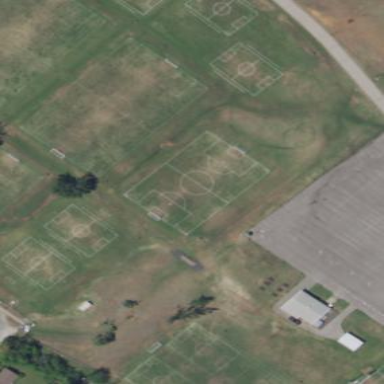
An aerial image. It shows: Soccer pitch with grass surface for leisure land.